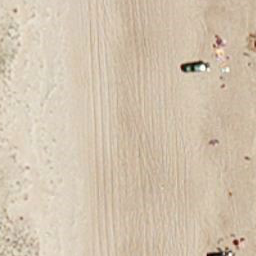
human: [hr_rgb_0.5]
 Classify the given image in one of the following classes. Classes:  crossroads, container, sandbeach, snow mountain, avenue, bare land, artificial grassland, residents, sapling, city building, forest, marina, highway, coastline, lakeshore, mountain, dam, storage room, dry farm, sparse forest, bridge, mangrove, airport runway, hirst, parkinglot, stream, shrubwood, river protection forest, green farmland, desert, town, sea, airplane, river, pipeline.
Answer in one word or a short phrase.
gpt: sandbeach